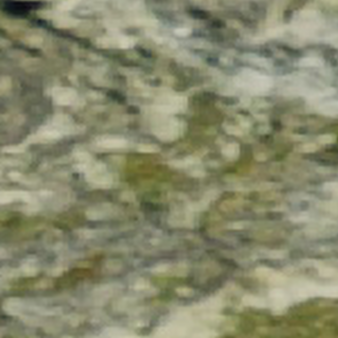
Label: other